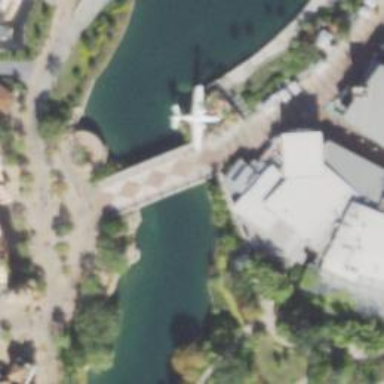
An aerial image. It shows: Arch bridge.